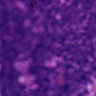
Metastatic tissue present: yes